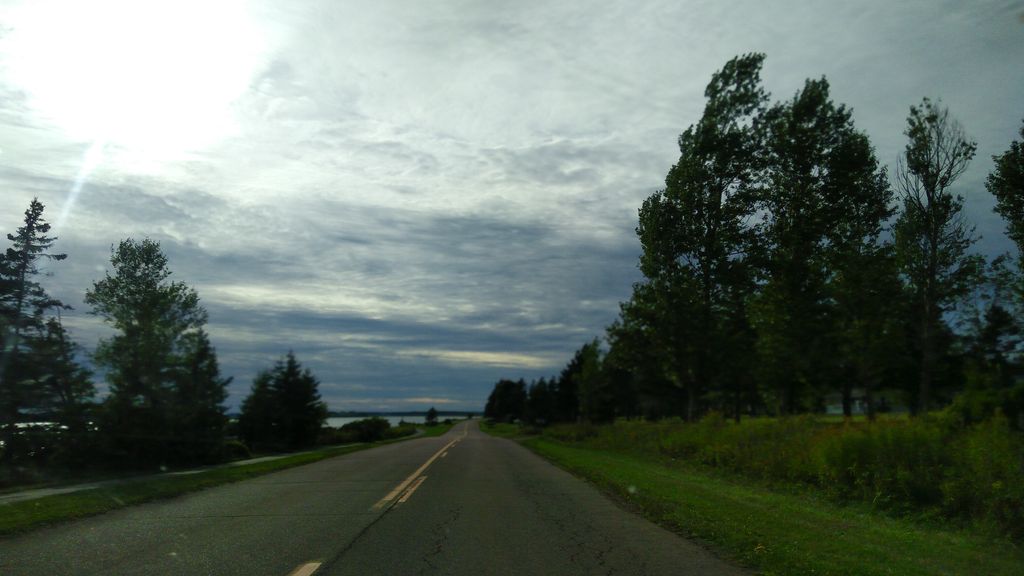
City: charlottetown